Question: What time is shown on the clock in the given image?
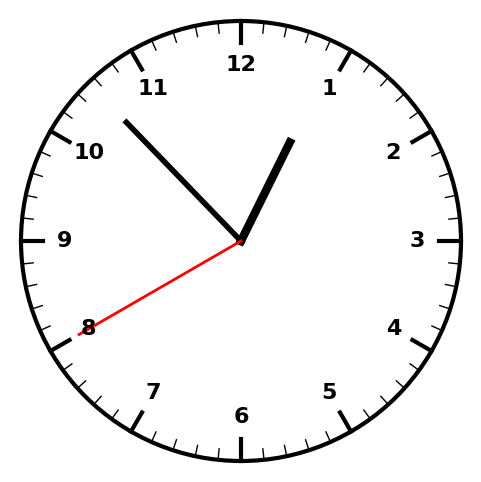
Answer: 12:52:40